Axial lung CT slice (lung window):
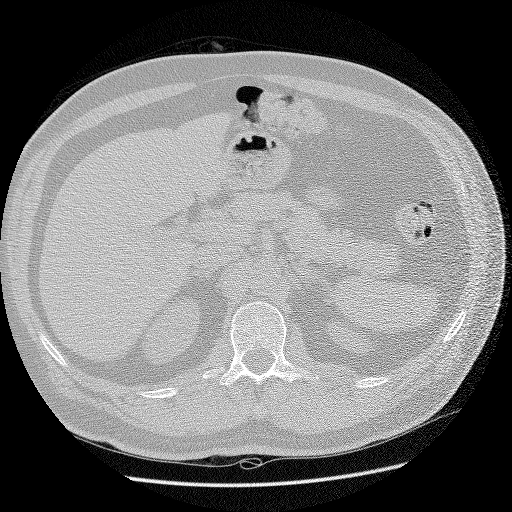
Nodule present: no